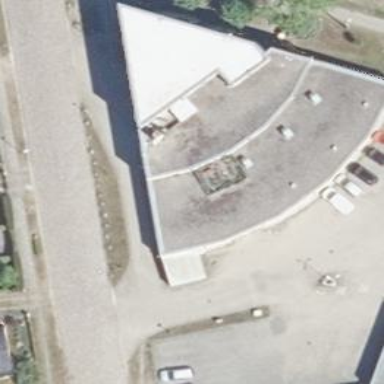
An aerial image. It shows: Commercial building.